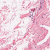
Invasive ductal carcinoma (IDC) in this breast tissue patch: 0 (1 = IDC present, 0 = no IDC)